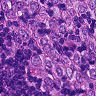
Metastatic tissue present: yes